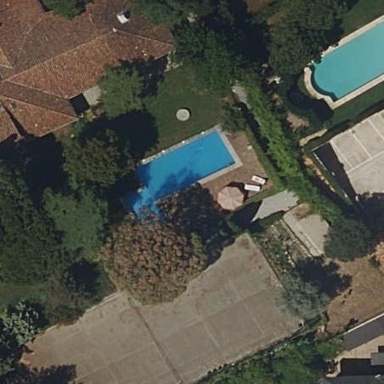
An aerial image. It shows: Swimming pool located in leisure land.